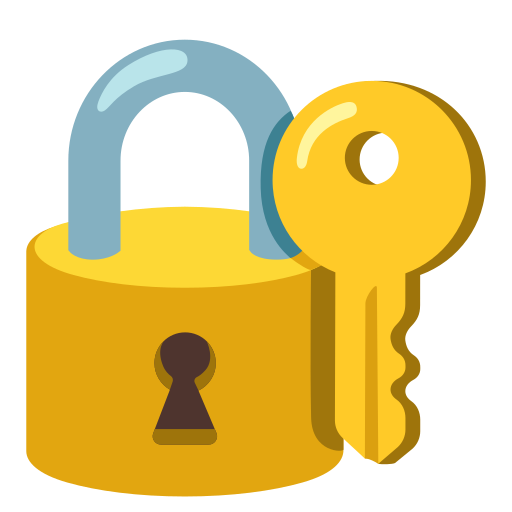
Emoji: 🔐